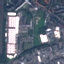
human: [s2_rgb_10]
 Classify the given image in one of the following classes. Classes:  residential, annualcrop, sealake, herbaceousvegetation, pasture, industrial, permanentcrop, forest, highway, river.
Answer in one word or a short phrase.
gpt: Industrial